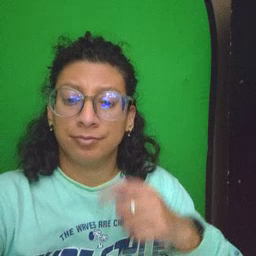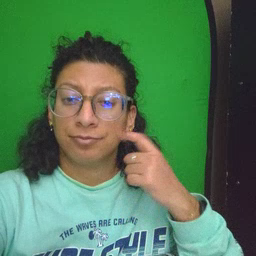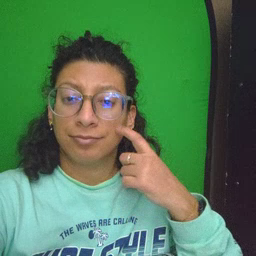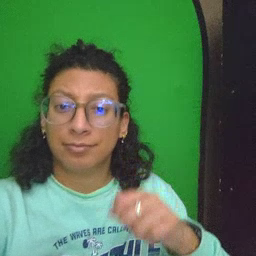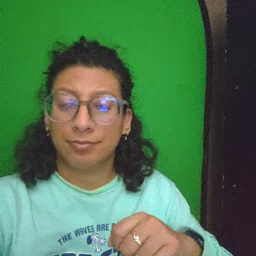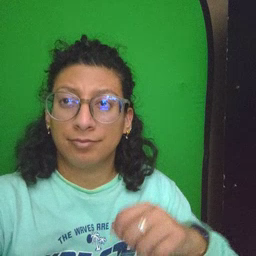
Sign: cry